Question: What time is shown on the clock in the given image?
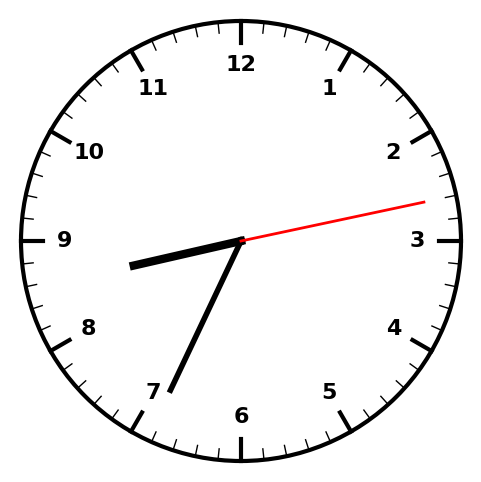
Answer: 08:34:13